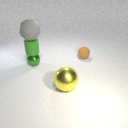
large yellow metal sphere in front of small brown rubber sphere